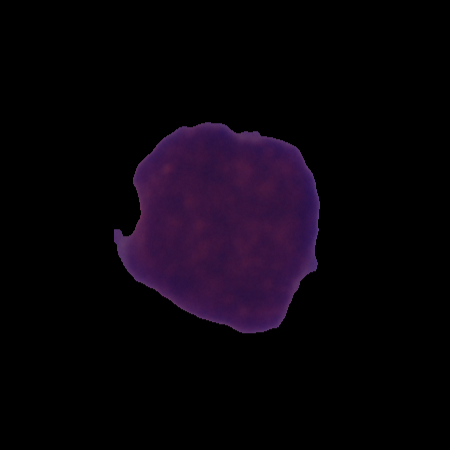
Label: cancer